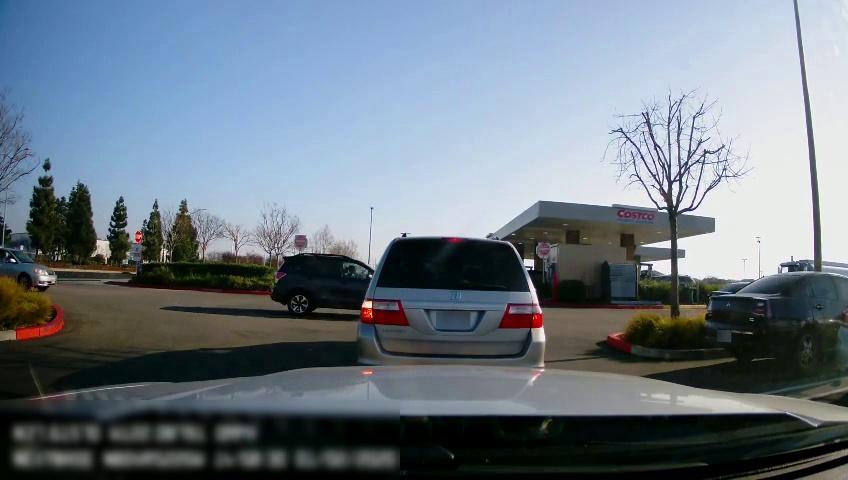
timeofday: Day
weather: Sunny
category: Drivable Space
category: Drivable Space
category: Vehicles | Truck
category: Vehicles | Car
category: Vehicles | Car
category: Vehicles | Car
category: Vehicles | SUV
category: Vehicles | Car
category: Vehicles | Car
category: Vehicles | SUV
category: Traffic | Signs
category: Traffic | Signs